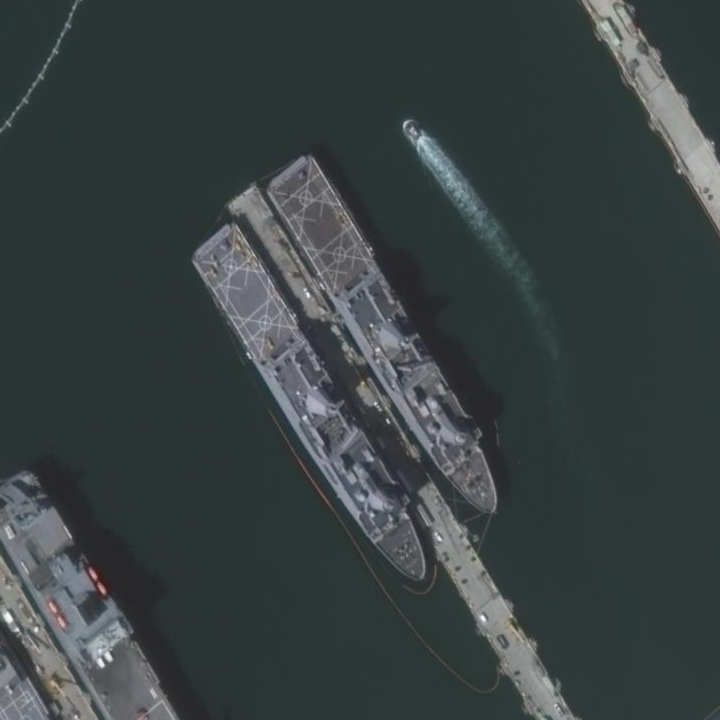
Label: combat